Question: I'm trying to implement a time picker like is shown in the below screenshot but I can't find the control in the Windows 8 Phone toolbox.
I'm aiming to format it as hours,minutes & seconds for a stop watch application.
Does anyone have any idea how it could it be implemented or if its available?
I tried the following to no avail as visual studio doesn't recognize the time picker control:
'''
<TimePicker x:Name="timePicker" Header="Time:" ClockIdentifier="24HourClock"
Margin="5" TimeChanged="timePicker_TimeChanged" />
'''

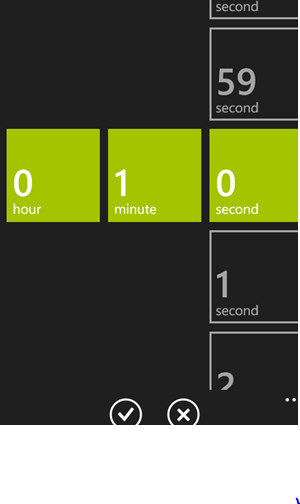
Answer: That control does not exist in standard controls for Windows Phone 8. You only have it available for Windows Phone 8.1 and later (once there is a later).